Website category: book
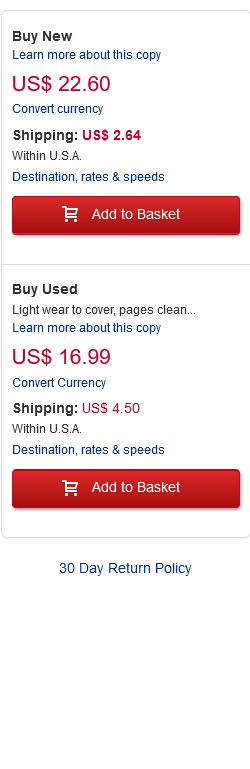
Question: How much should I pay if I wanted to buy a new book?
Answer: US$ 22.60

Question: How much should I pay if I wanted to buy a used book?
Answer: US$ 16.99

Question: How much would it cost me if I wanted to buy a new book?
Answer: US$ 22.60

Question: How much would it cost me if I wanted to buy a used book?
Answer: US$ 16.99

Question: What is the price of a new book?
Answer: US$ 22.60

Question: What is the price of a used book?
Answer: US$ 16.99

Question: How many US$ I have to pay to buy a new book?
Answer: US$ 22.60

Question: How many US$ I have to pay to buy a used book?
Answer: US$ 16.99

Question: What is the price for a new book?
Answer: US$ 22.60

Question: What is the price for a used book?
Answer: US$ 16.99

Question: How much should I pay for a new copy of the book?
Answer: US$ 22.60

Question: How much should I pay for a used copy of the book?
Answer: US$ 16.99

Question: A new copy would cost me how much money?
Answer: US$ 22.60

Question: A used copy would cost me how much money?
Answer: US$ 16.99

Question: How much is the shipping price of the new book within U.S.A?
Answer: US$ 2.64

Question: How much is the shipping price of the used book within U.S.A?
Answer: US$ 4.50

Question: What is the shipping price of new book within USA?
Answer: US$ 2.64

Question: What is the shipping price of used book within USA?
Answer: US$ 4.50

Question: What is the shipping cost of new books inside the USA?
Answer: US$ 2.64

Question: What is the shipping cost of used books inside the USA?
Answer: US$ 4.50

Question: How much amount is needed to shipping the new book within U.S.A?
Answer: US$ 2.64

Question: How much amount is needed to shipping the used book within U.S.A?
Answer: US$ 4.50

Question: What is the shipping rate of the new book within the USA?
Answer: US$ 2.64

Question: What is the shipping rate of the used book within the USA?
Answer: US$ 4.50

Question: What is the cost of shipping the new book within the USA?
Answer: US$ 2.64

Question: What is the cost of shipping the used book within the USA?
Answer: US$ 4.50

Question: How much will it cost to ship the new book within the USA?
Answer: US$ 2.64

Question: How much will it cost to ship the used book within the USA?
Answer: US$ 4.50